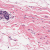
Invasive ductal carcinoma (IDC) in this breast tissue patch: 0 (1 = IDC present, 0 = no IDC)